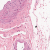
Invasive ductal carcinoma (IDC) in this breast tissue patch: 0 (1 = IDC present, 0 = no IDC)